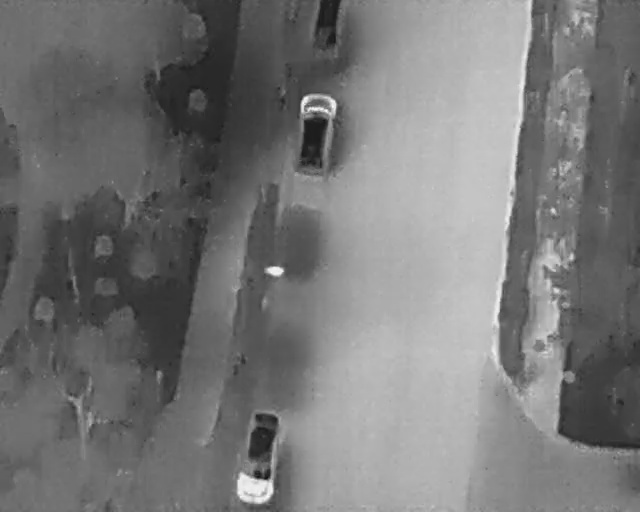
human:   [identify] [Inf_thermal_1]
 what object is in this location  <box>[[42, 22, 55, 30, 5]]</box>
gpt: <ref>1 large car at the top</ref>